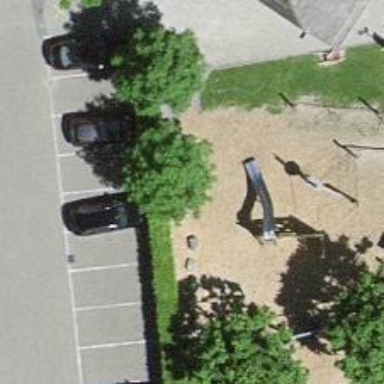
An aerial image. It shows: Bench.